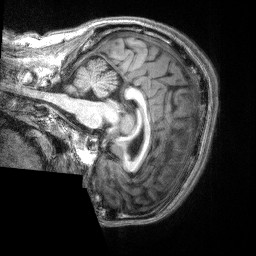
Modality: T1w
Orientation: sagittal
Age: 25
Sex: male